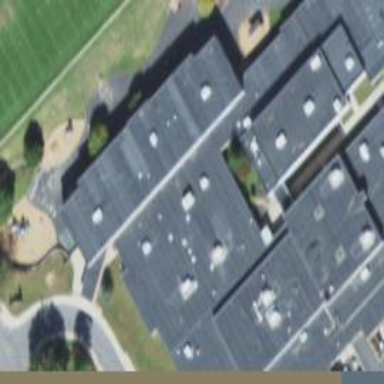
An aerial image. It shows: School building.